Interaction volume radius: 5 \u00c5
Interaction volume height: 15 \u00c5
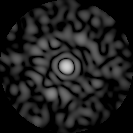
Disorder parameter: 0.8554